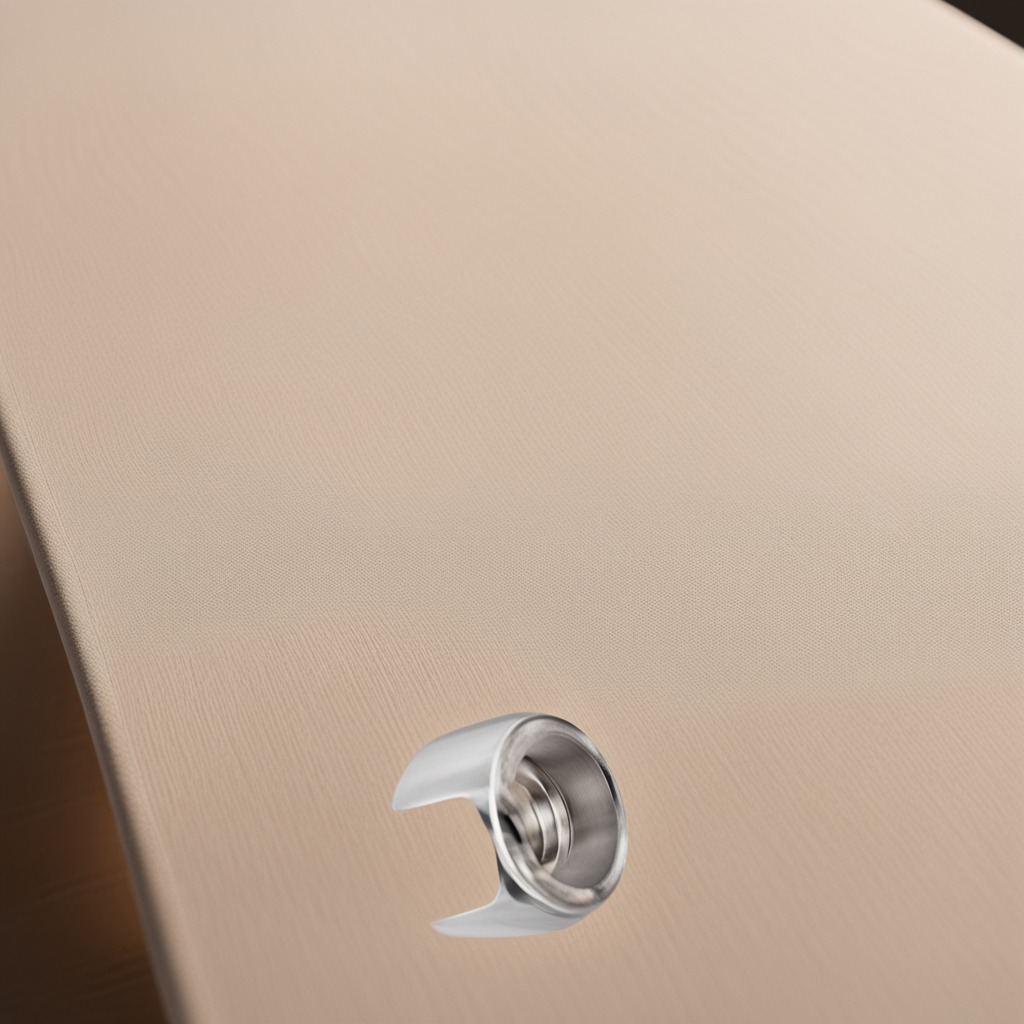
A metal nut is lying on a wooden table in an outdoor workshop during daytime bright natural light soft shadows worn but beneath the cloth.